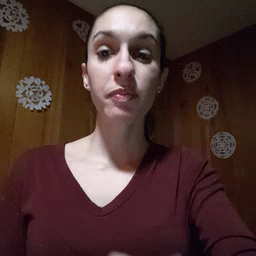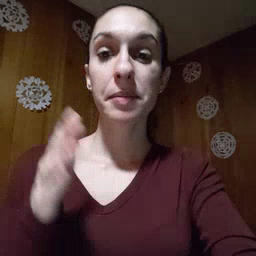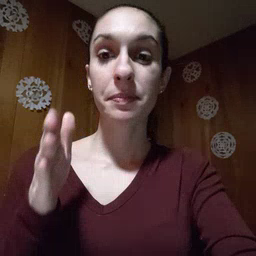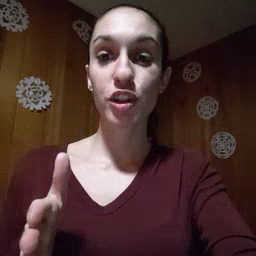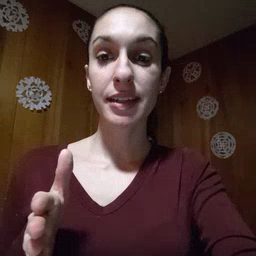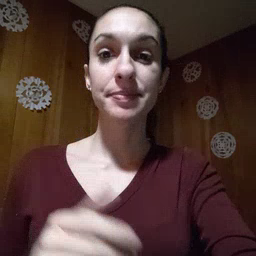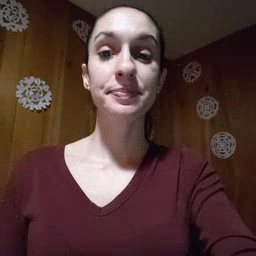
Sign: person